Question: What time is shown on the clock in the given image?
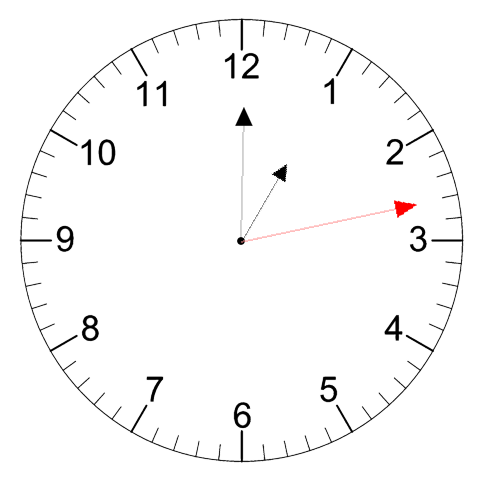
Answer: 01:00:13